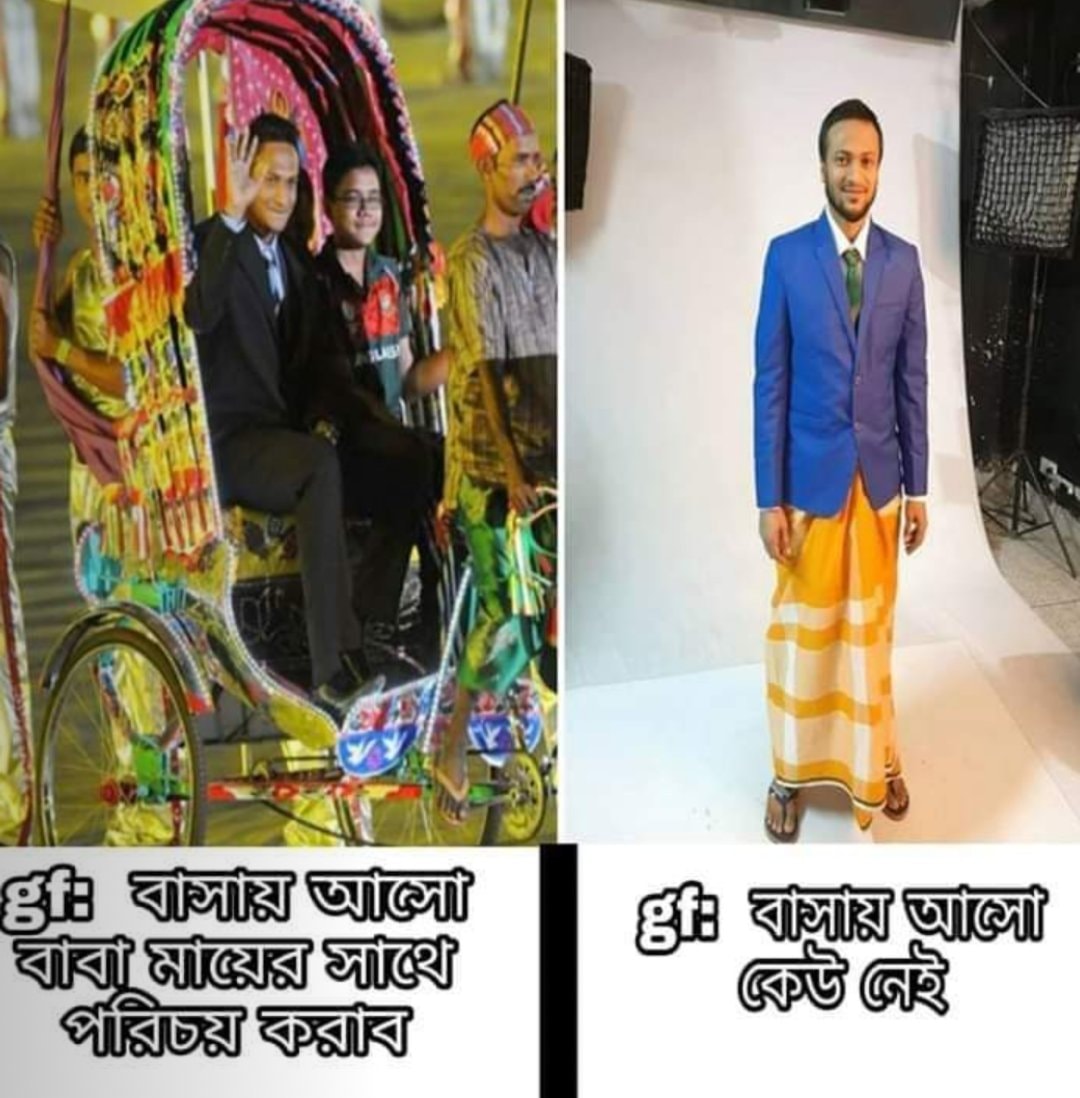
Caption:  gf :বাসায় আসো বাবা মায়ের সাথে পরিচয় করাব   gf:বাসায় আসো কেউ নেই
Label: non-hate